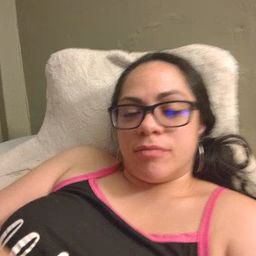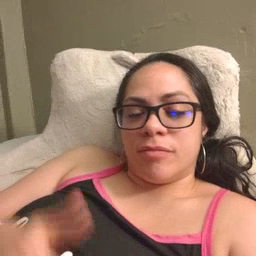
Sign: mouse